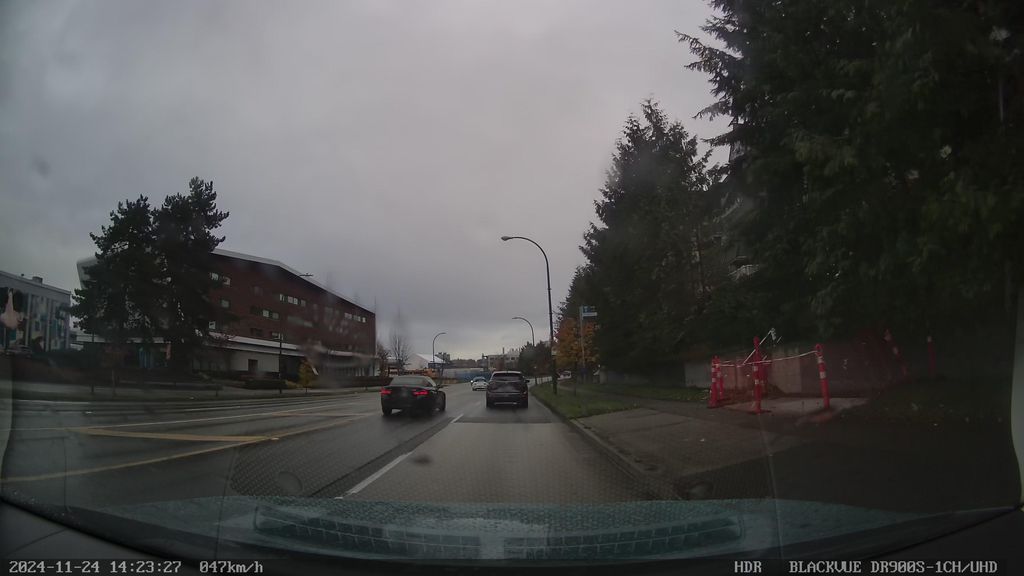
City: vancouver